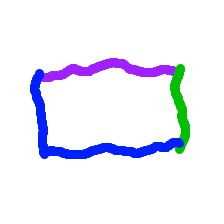
Shape: rectangle